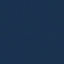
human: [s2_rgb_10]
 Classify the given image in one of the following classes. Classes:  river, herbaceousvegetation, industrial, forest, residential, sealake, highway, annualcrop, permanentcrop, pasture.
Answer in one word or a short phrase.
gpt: SeaLake